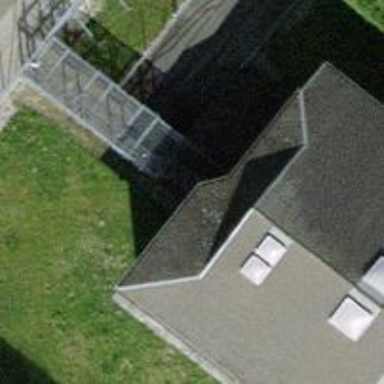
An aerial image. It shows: Chain link fence is in the scene.